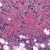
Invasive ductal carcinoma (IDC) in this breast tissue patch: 1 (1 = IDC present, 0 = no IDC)